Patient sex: M
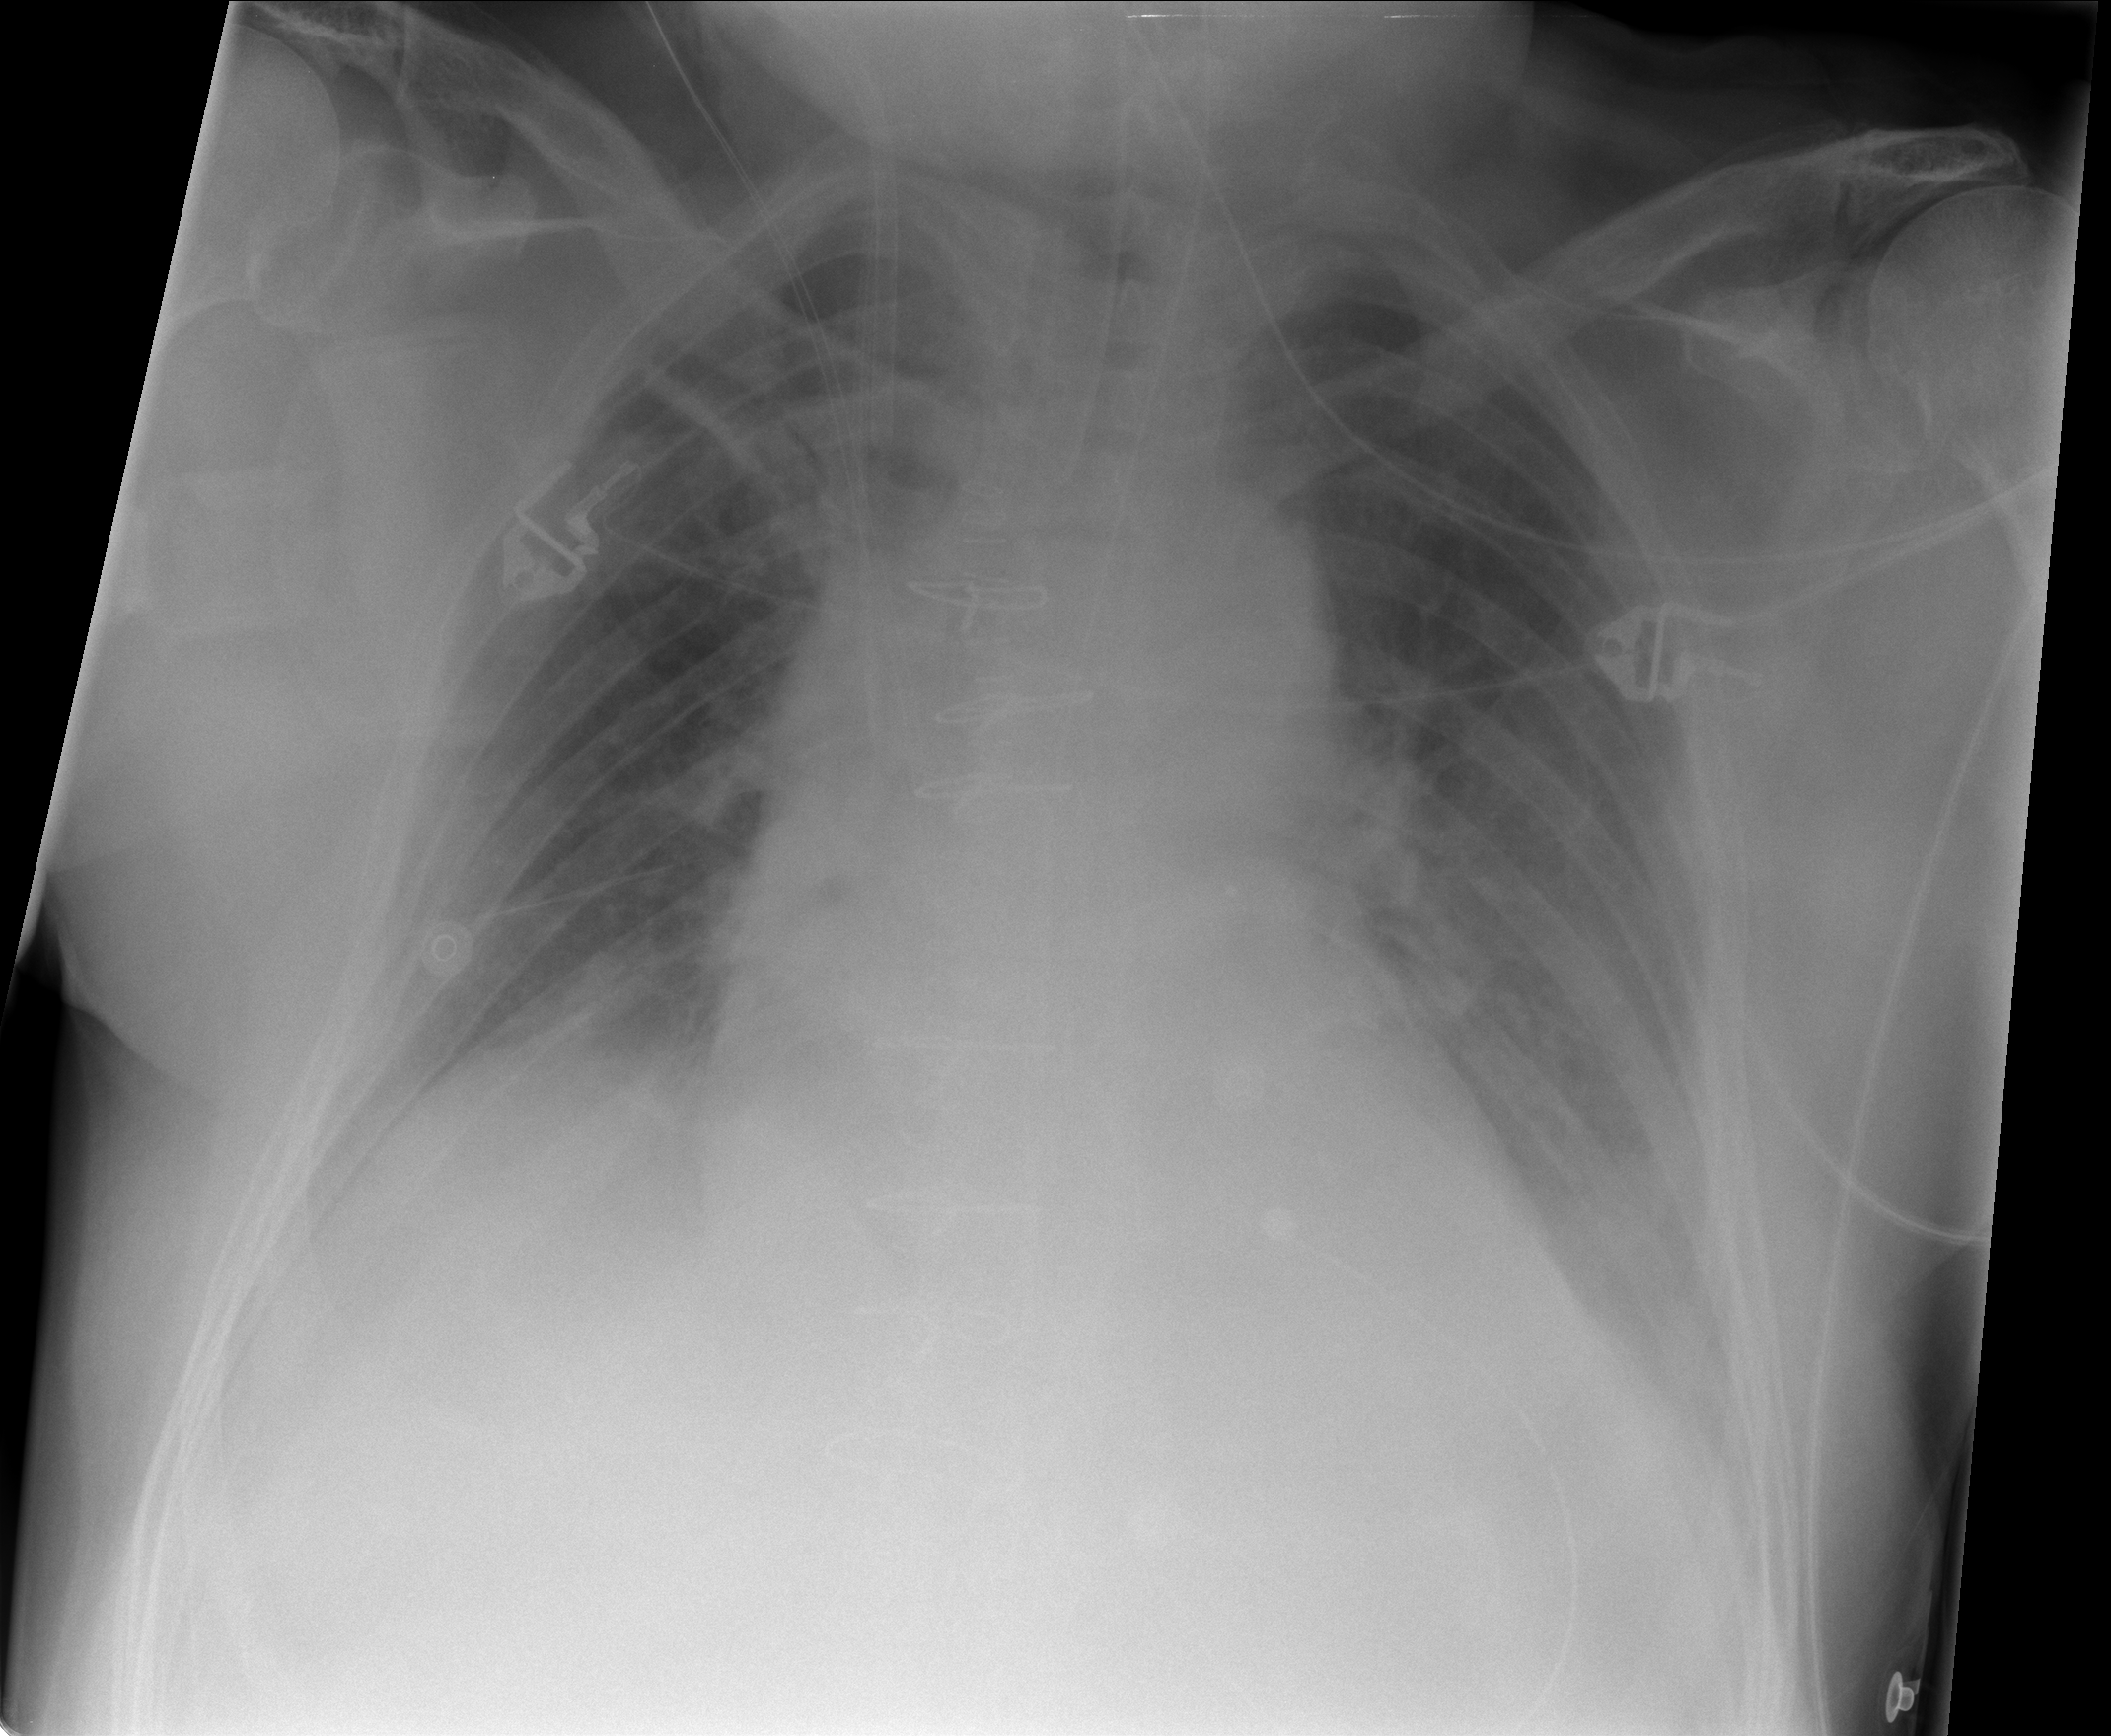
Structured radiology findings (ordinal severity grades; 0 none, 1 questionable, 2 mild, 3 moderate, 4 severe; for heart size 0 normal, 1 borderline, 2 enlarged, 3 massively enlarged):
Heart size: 2
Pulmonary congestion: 2
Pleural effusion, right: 2
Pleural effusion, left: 2
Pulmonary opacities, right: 0
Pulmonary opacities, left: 0
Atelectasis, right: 2
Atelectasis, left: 2